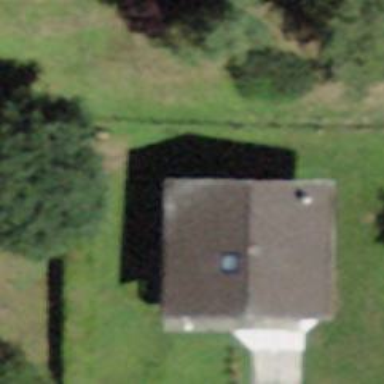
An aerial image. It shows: Detached building.